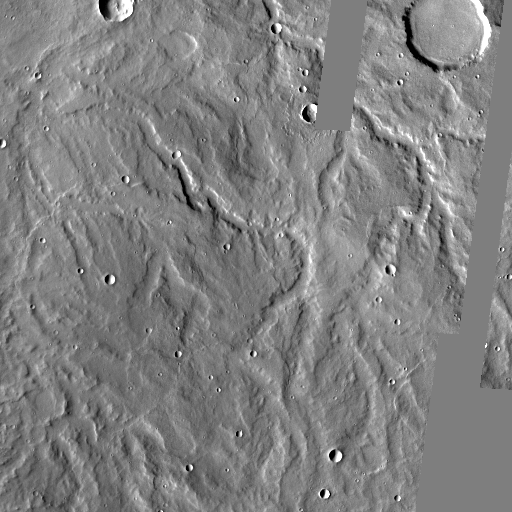
Crater classes present: Background, Other, Layered, Buried